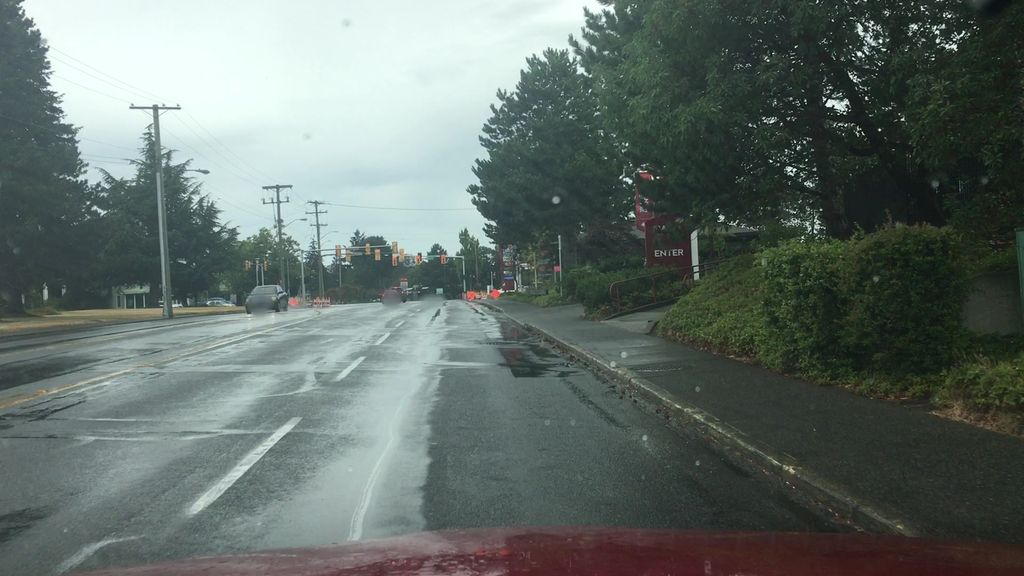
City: victoria